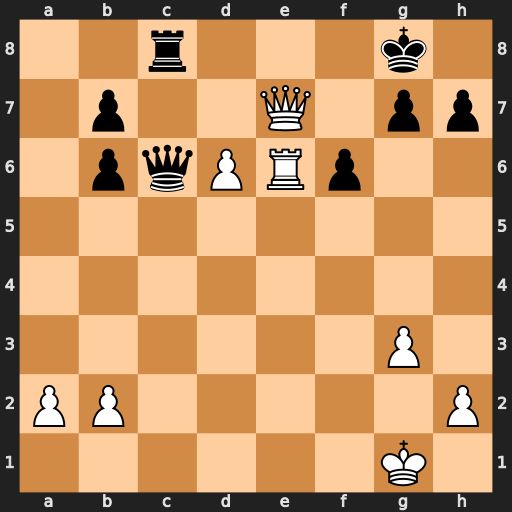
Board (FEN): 2r3k1/1p2Q1pp/1pqPRp2/8/8/6P1/PP5P/6K1
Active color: w
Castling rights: -
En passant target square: -
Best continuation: d7 Qc1+ Re1